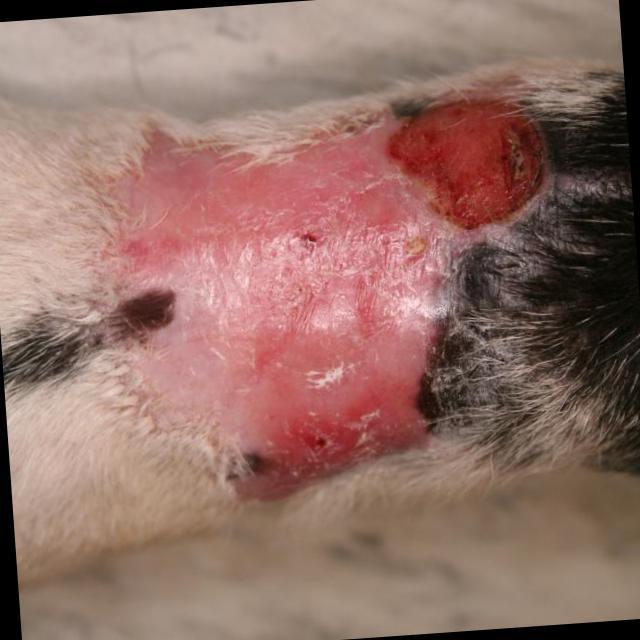
Canine dermatitis — inflammation of the skin presenting with erythema, pruritus, papules, and excoriation. May be allergic, contact, or atopic in origin.